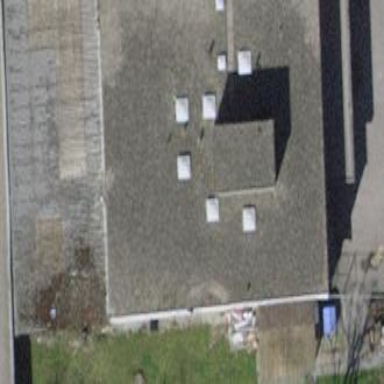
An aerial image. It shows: Building with flat roof.